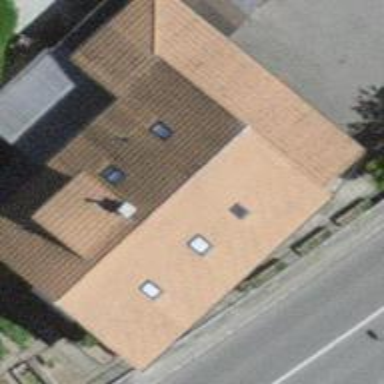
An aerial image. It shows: Residential building.